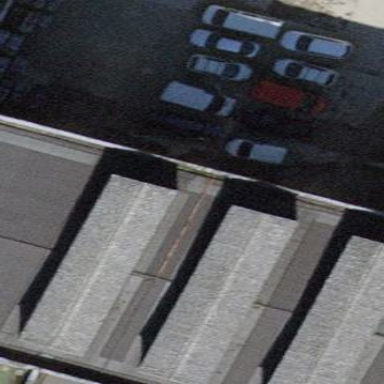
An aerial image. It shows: Building with gray gabled roof. The roof has light grey color.